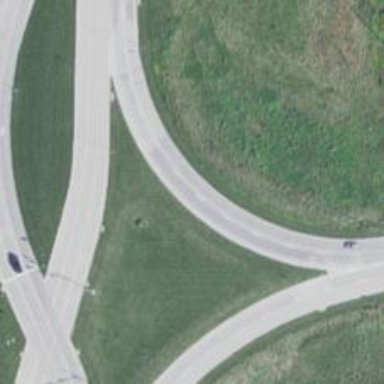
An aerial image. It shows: Motorway link at Diverging Diamond Interchange (DDI).